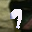
Label: 9